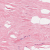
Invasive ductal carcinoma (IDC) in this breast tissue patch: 0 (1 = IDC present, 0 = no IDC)